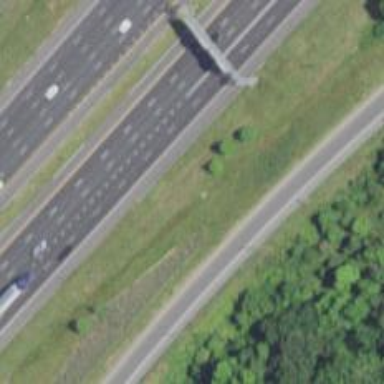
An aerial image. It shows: Motorway link.